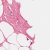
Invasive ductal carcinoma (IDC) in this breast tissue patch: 0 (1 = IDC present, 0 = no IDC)